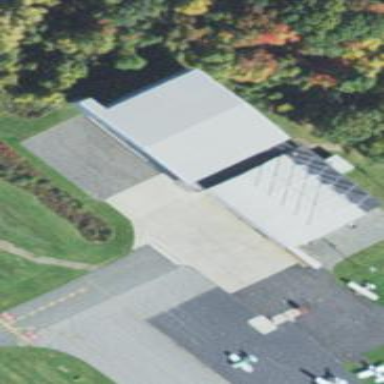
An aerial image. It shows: Hangar.